Question: I am a newbie to Android. I have started developing my first application following this <URL>. I know the document is self-explanatory. But, I am out of the way somewhere.
I have connected my Mobile to my laptop through a USB cable, and My OS is Windows. When I try to run my application(I mean the <URL> as an Android Application option from Eclipse. Initially, I am facing a Confirmation box titled : Android AVD Error, as shown below.

As I certainly, don't want to create a virtual device, I have selected No and below is the output.
'''
[2014-09-12 22:50:41 - SRK] ------------------------------
[2014-09-12 22:50:41 - SRK] Android Launch!
[2014-09-12 22:50:41 - SRK] adb is running normally.
[2014-09-12 22:50:41 - SRK] Performing com.srk.main.MainActivity activity launch
[2014-09-12 22:50:41 - SRK] Failed to find an AVD compatible with target 'Android 4.4W'.
[2014-09-12 22:50:43 - SRK] Performing com.srk.main.MainActivity activity launch
[2014-09-12 22:50:48 - SRK] Launch canceled!
'''
I would like to see it run on my mobile. I am trying to run it on Mobile of make <URL>
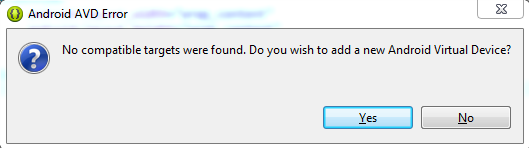
Answer: You have to install the driver for your specific device and enable USB debugging mode in your phone's settings under developer options.